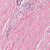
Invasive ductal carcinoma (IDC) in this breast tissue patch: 0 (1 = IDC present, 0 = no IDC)